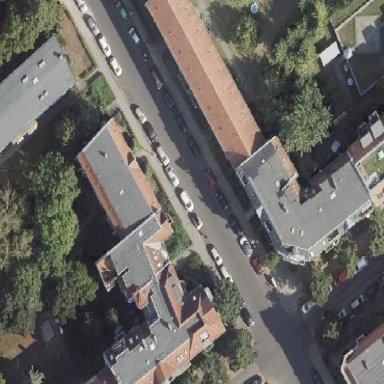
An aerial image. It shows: Unique apartment building with quadruple saltbox roof shape.